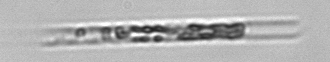
Label: Rhizosolenia